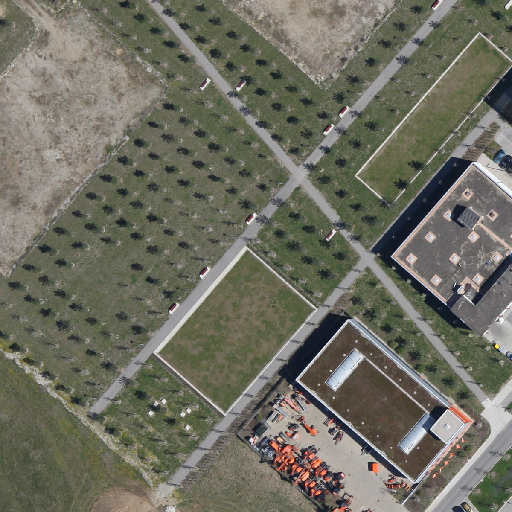
Referring expression: vehicle in the parking area